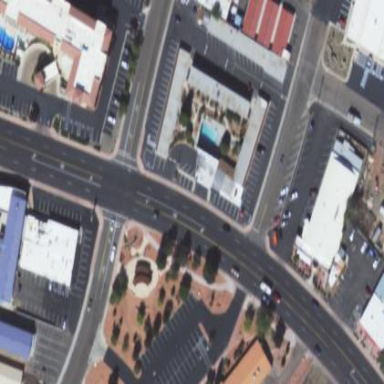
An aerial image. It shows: Building that is motel.